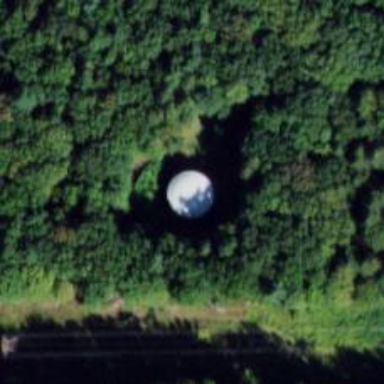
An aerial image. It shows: Water tower that is man-made.